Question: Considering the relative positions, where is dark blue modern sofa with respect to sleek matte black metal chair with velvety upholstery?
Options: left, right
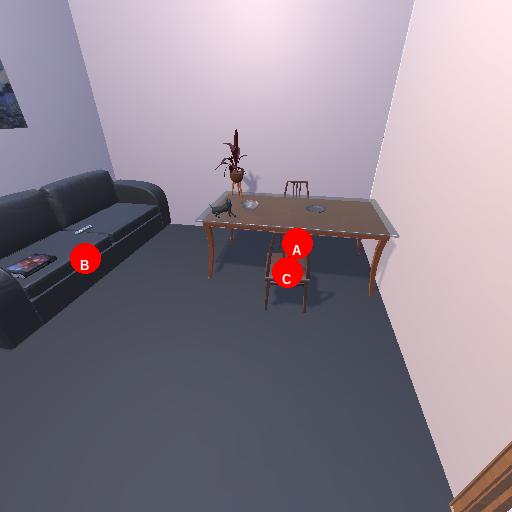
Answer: left